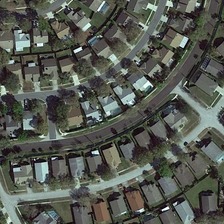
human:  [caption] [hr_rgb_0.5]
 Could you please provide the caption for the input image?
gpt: many buildings and green trees are in a dense residential area .

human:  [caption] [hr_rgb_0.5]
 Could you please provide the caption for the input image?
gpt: many buildings and green trees are in a dense residential area .

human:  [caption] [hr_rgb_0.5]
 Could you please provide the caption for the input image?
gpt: many buildings and green trees are in a dense residential area .

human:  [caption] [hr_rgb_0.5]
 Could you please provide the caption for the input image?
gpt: many buildings and green trees are in a dense residential area .

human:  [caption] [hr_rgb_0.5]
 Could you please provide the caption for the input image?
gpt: many buildings and green trees are in a dense residential area .